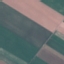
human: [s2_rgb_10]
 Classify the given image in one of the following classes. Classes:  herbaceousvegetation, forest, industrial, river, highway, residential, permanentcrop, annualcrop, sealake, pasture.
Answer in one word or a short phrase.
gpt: AnnualCrop